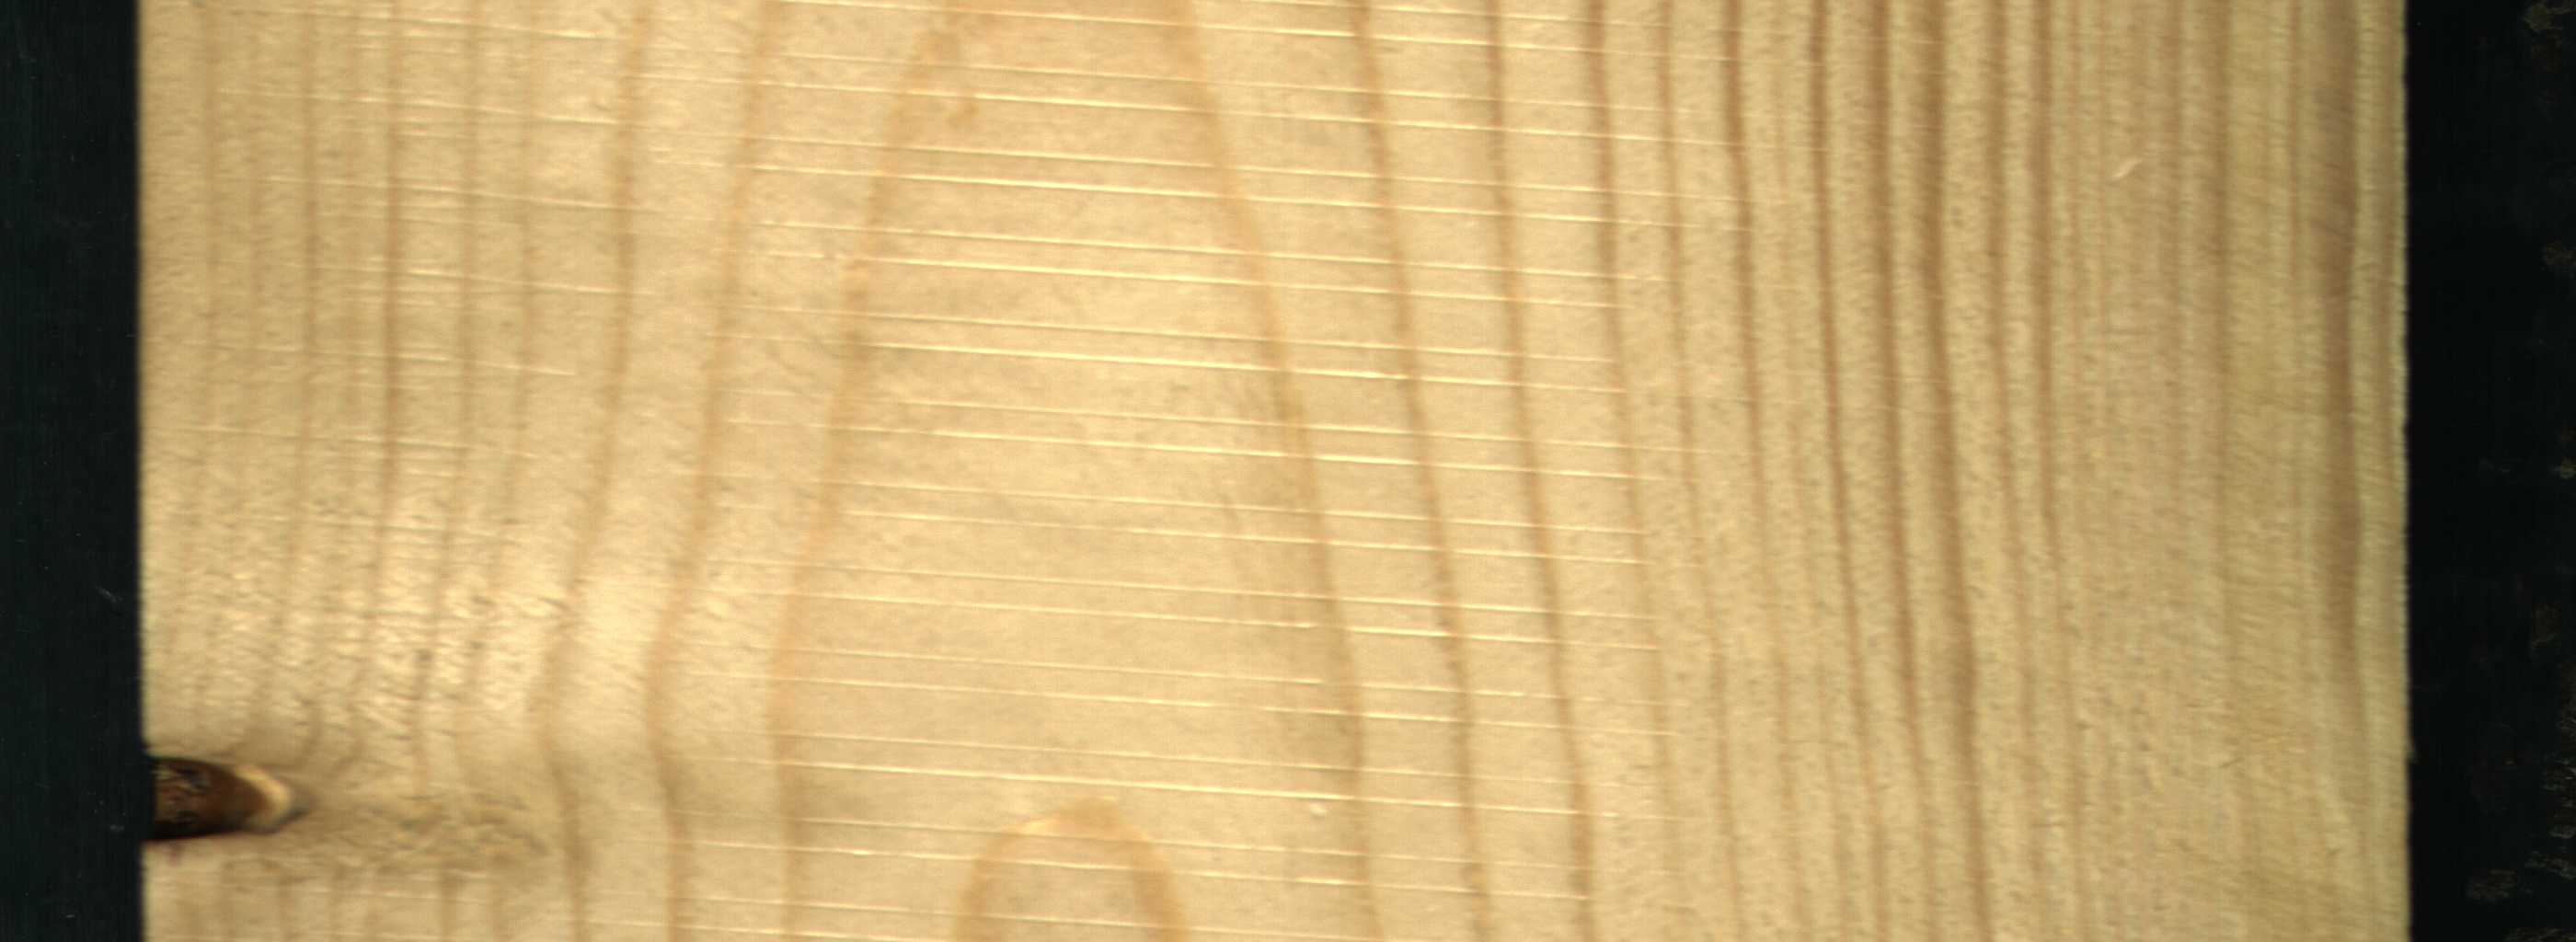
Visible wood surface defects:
Knot_missing
Dead_Knot